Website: macys
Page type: customer-info-address
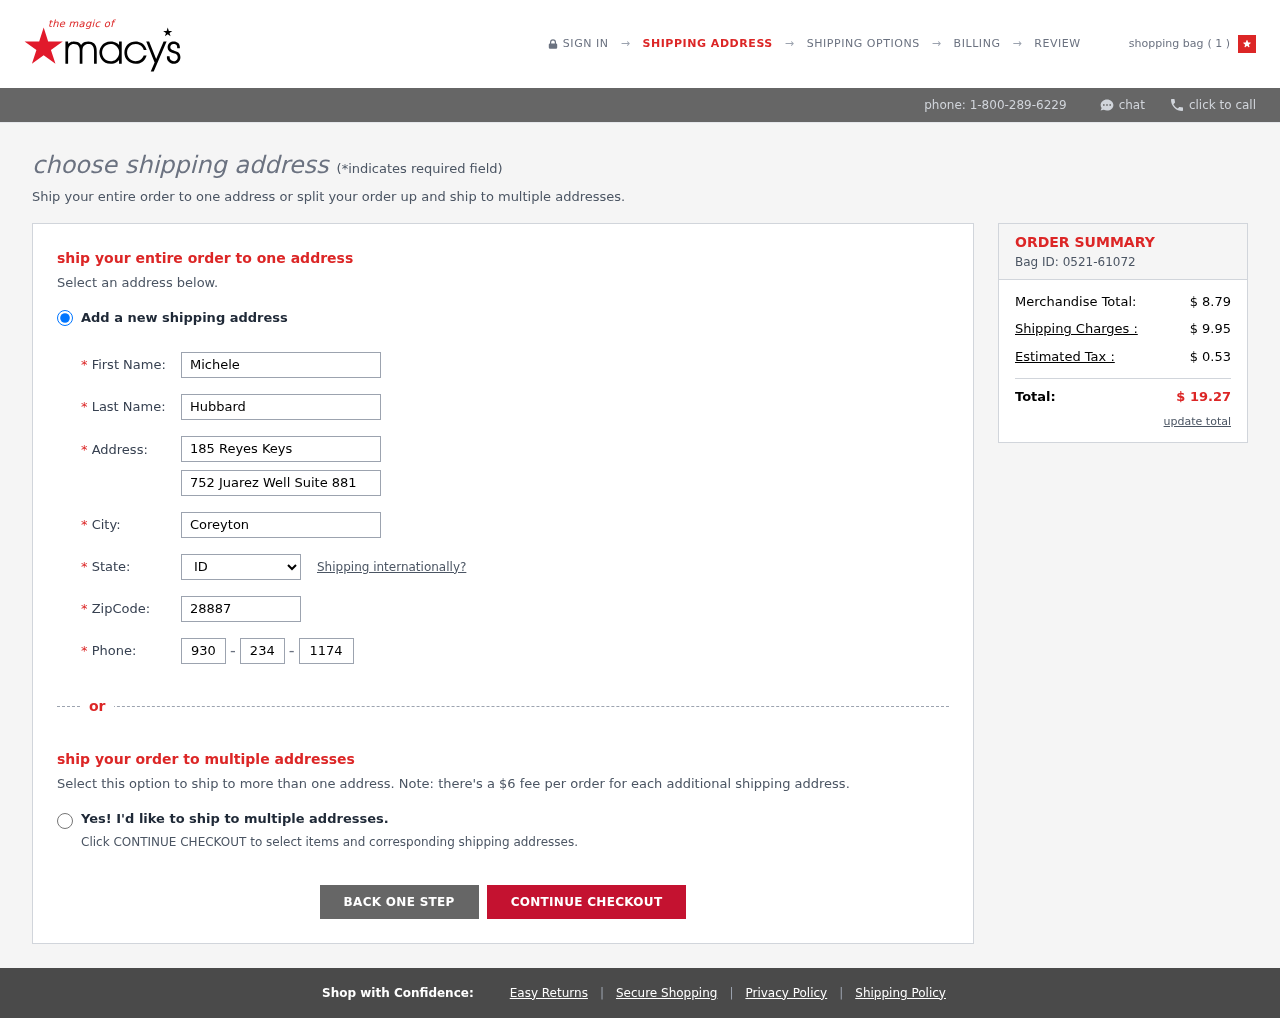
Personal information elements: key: PII_CITY
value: Coreyton
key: PII_FIRSTNAME
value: Michele
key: PII_LASTNAME
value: Hubbard
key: PII_PHONE_AREA
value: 930
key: PII_PHONE_PREFIX
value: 234
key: PII_PHONE_SUFFIX
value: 1174
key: PII_POSTCODE
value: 28887
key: PII_STATE_ABBR
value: ID
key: PII_STREET
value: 185 Reyes Keys
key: PII_STREET2
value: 752 Juarez Well Suite 881
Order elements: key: ORDER_NUM_ITEMS
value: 1
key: ORDER_ID
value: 0521-61072
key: ORDER_SUBTOTAL
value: $ 8.79
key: ORDER_SHIPPING_COST
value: $ 9.95
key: ORDER_TAX
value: $ 0.53
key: ORDER_TOTAL
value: $ 19.27